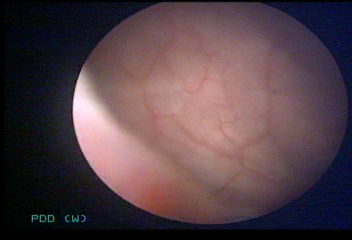
Modality: WLC
Class: Normal mucosa
Bladder cancer association: No